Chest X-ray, AP view. Patient: 33 years old, sex M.
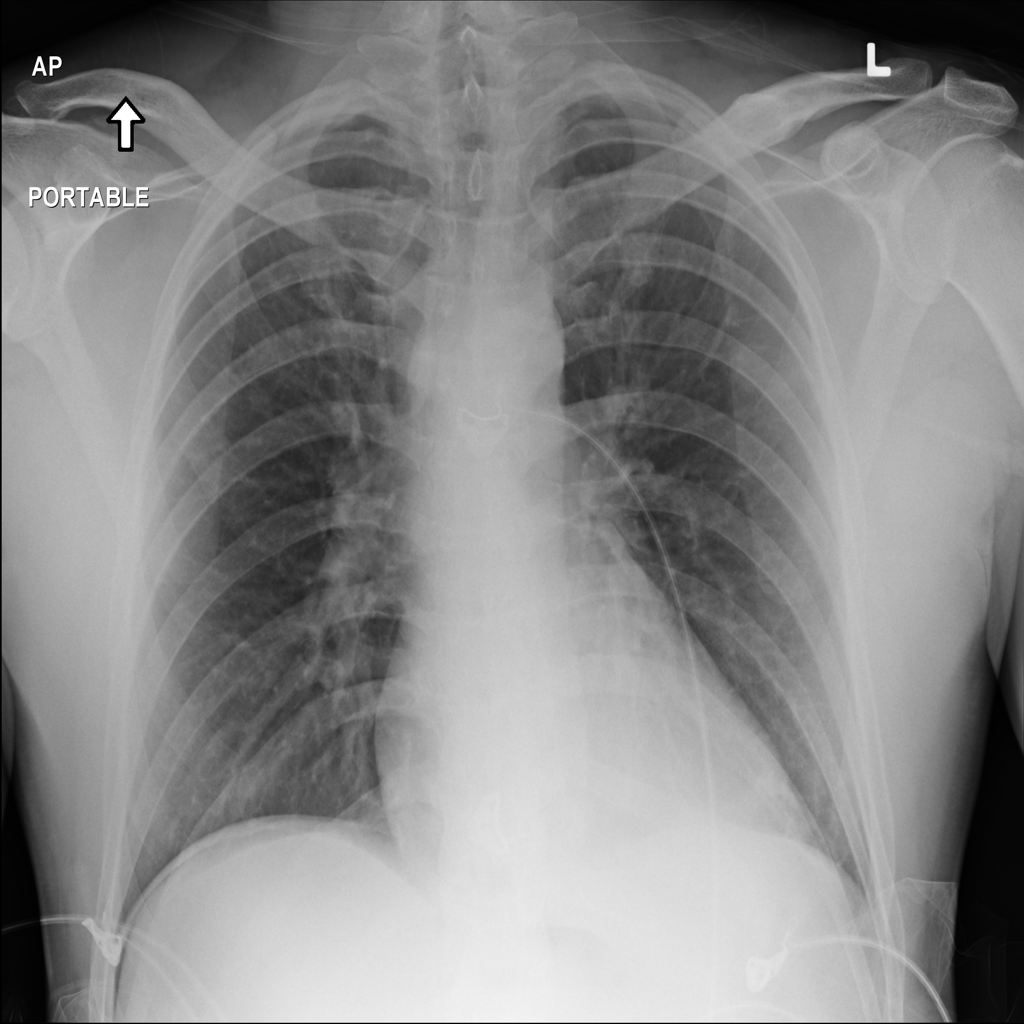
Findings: No Finding